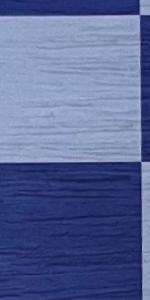
Label: Empty